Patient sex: M
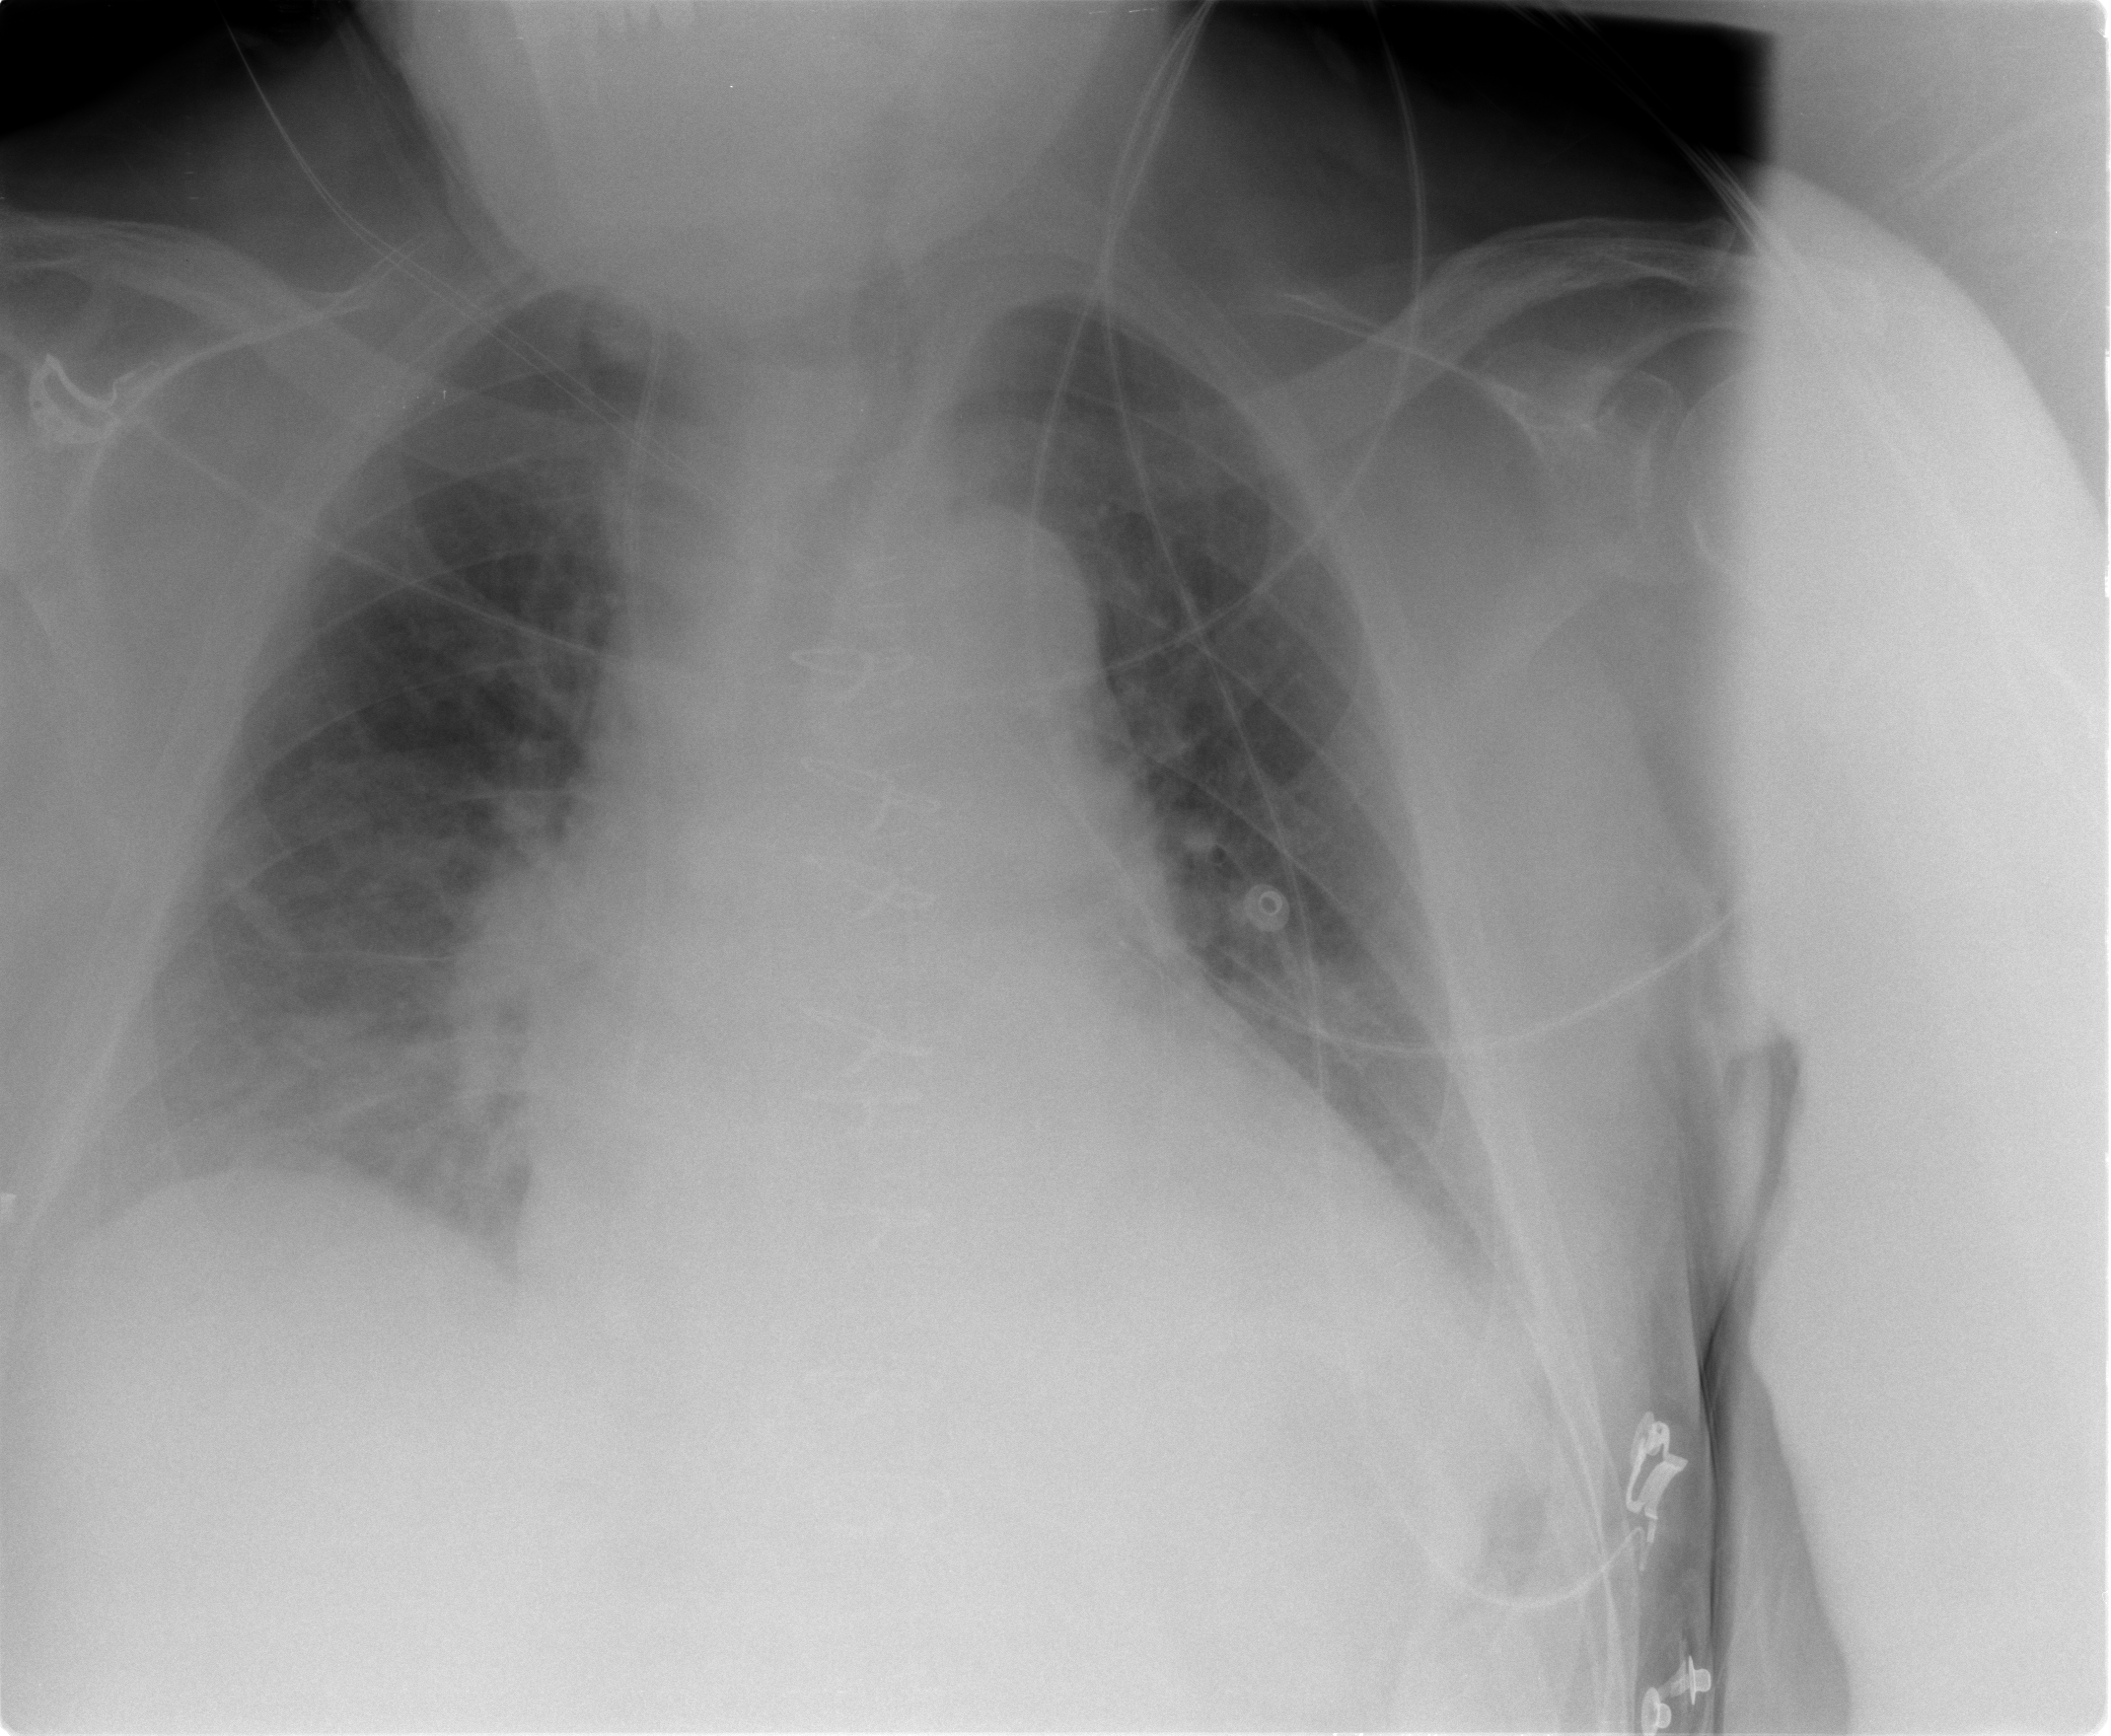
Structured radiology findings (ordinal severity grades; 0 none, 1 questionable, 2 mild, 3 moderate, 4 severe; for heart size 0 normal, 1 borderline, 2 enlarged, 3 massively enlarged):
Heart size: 1
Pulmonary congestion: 2
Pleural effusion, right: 0
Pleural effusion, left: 2
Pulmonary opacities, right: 2
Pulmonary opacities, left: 2
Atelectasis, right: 2
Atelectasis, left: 2